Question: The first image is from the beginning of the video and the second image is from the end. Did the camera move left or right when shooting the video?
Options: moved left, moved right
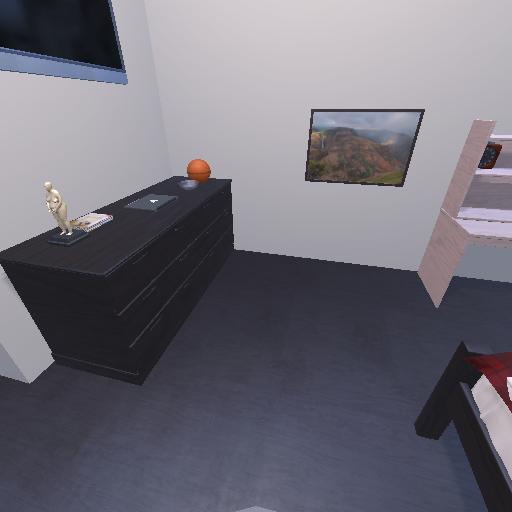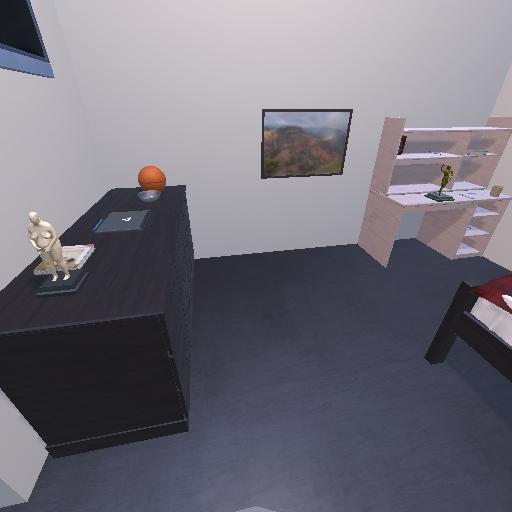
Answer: moved left